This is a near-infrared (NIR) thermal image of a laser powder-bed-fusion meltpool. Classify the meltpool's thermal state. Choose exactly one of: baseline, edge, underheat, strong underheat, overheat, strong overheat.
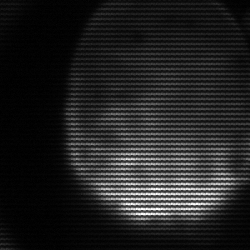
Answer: edge